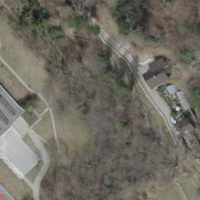
EUNIS habitat code: 44
Species observed at this site:
Leonurus cardiaca